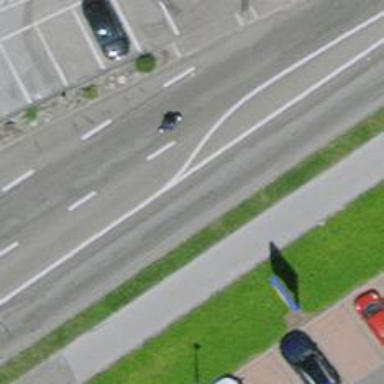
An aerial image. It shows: Secondary road with asphalt surface.